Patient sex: M
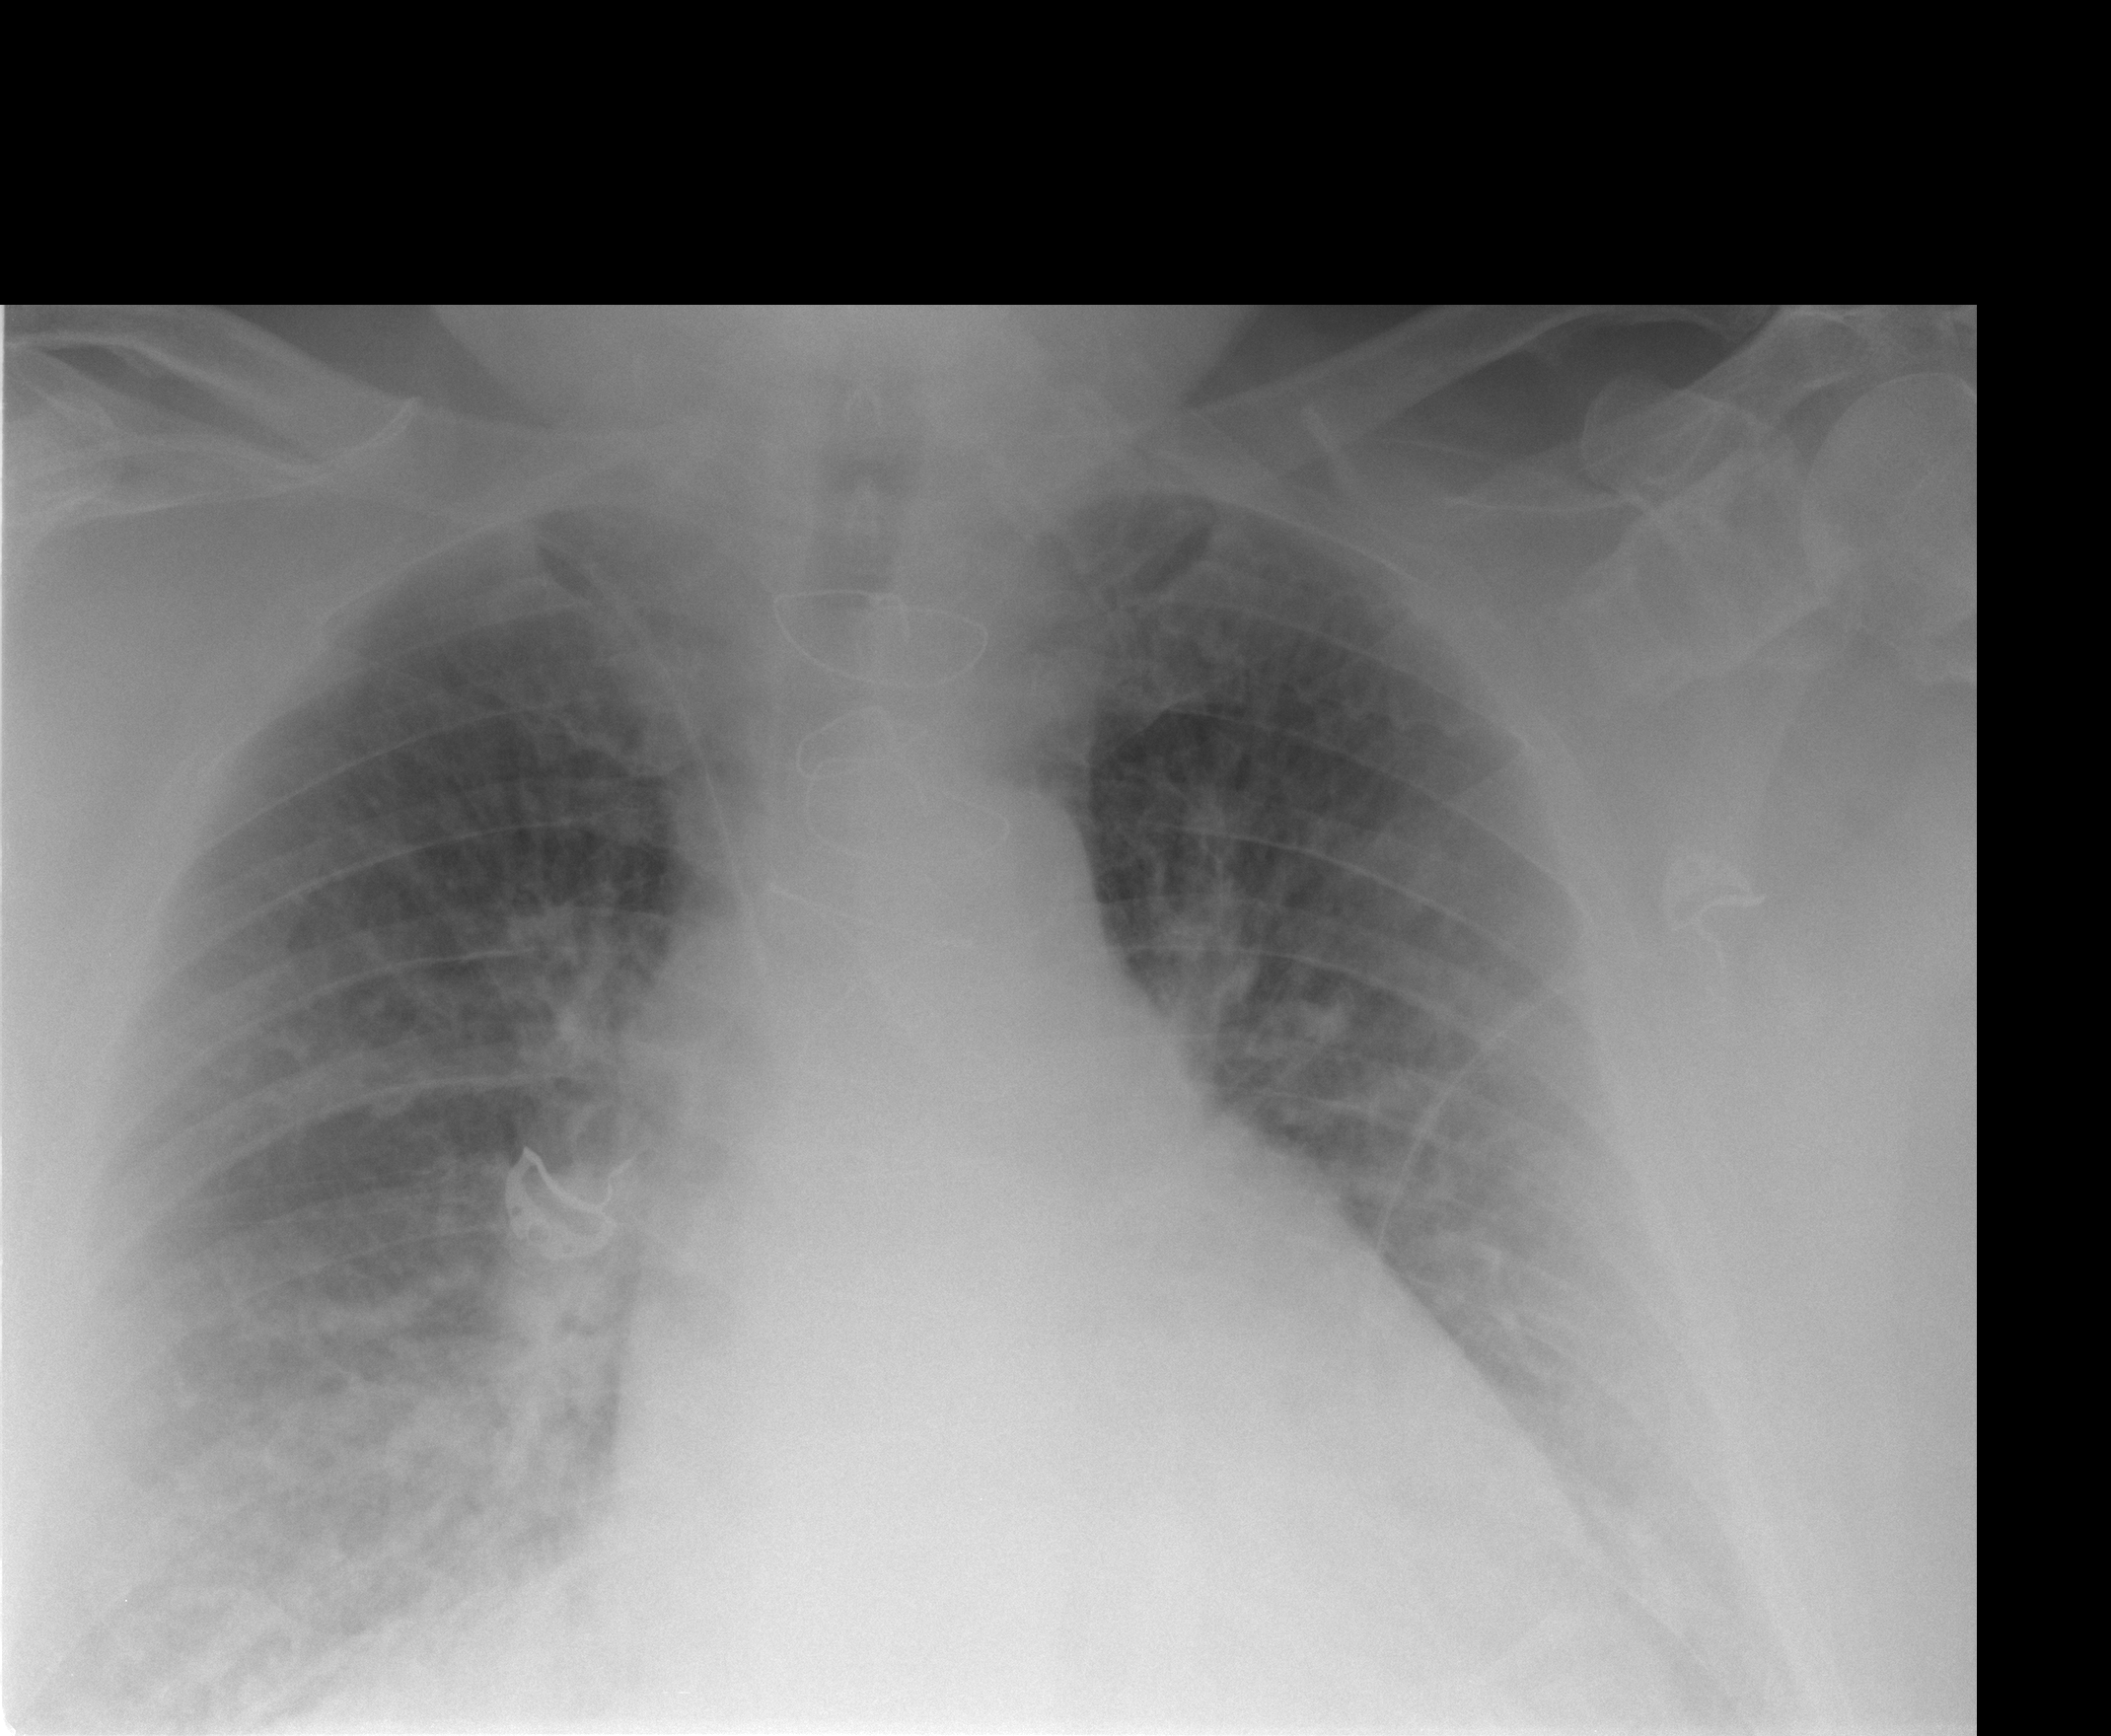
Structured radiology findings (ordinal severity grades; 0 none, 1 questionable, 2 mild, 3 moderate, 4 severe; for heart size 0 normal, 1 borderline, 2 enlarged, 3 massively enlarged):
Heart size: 2
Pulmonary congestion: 2
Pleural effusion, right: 0
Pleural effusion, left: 0
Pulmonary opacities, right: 1
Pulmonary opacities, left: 1
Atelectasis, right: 0
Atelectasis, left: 0